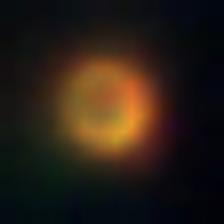
Taxon: NanoPlankton
Group: Other